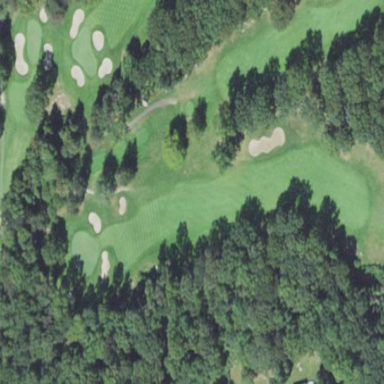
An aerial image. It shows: Golf fairway surrounded by grass.